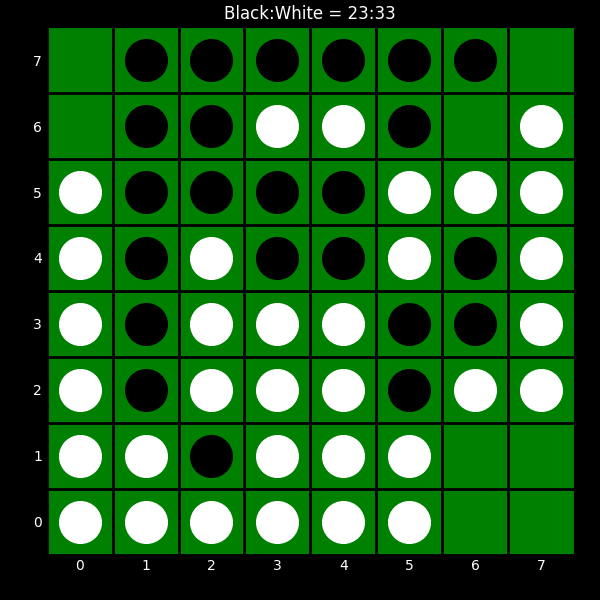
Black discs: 23
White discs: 33